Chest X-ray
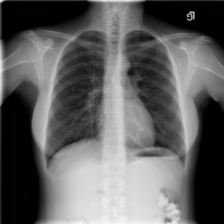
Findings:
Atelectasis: negative
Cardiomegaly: negative
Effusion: negative
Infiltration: negative
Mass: negative
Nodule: negative
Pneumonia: negative
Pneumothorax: negative
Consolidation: negative
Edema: negative
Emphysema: negative
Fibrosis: negative
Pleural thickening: negative
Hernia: negative